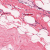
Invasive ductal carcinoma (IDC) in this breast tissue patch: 0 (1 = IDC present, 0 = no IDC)